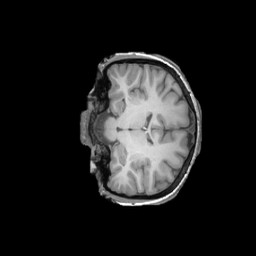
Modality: T1w
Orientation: coronal
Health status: ill
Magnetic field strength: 3 T